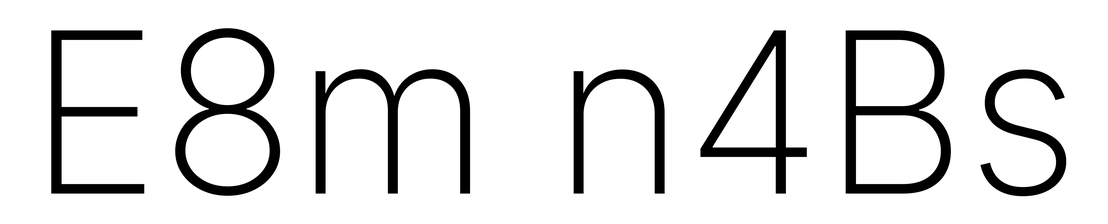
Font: Inter_ExtraLight